Question: this is Exceptions and Interrupts table(which I understand as IDT)
from the "Intel Architecture Software Developer Manual"

where is Timer interrupt which makes context switching possible??
(for multi-tasking)
if this is a stupid question, please fix my understanding.
thank you in advance
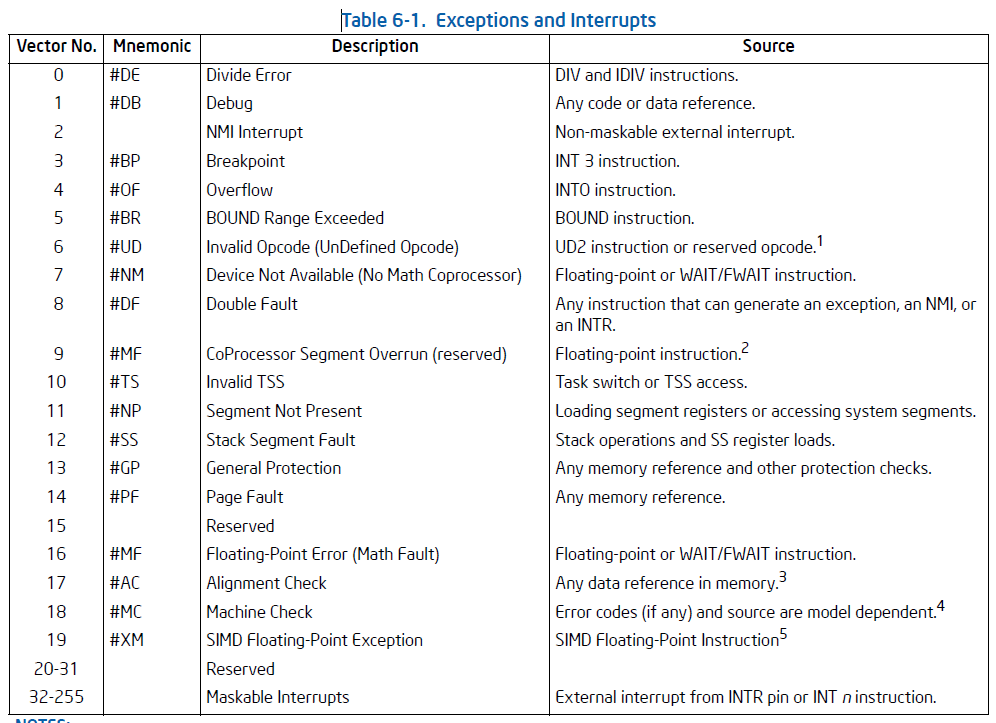
Answer: Well, yes, if we are talking about the traditional 8254 PIT timer, it is at IRQ0, which is vector 32. But that is not generally used as the timer in the Linux operating system on modern machines. [Note that the vector assignment of 32 is really quite arbitrary. It is set when programming the 8259 (PIC) or APIC - but it's not a bad choice, since 32 is the first vector AFTER the reserved ones. It's certainly better than mixing the hardware interrupts with exception vectors, as DOS would do - so there was no way to tell a General Protection fault (vector 13 in the table above) from a INTR 5 (also vector 13, as the INT0 was mapped to Vector 8, and 5 + 8 = 13). From memory, INTR5 wasn't particularly well used - something like LPT2: (Second parallel port). But it's still a good idea to not overlap them... Henc the "reserved" for the vectors 20 to 31.
The IRQ that actually controls the timing of the system is most likely a Local APIC timer, and it's vector is not fixed in hardware in the same way as the original PC.
Also, with the advent of "message signalled interrupts", it is entirely possible to have (much) more than 256 interrupt vectors.
I don't agree with the wording "vector 0-19 are non-maskable interrupts". Aside from NMI (vector 2), they are all EXCEPTIONS (aka TRAPS or FAULTS) - that is, an event driven by some error condition in the system - vector zero is the result of an integer divide by zero, vector 1 is a "single step" instruction interrupt [and a few other "debug" traps, such as "write to any address matching an enabled debug register"], vector 3 is the result of a "int3" instruction (opcode 0xcc), vector 4 is the result of executing "INTO"(that's 'o' as in overflow, not '0' as in zero). When accessing a piece of memory not marked as present in the page-tables, vector 14 is used. They are indeed "non-maskable", but they are, with a few exceptions, direct consequences of the instructon executing at the time - so they are synchronous to the program itself.
The exceptions are the "Double fault" exception and "machine check fault".
Double fault is when the processor detects a fault during the handling of another exception - typically because the operating system has done something daft, like set the stack to somewhere invalid, and thus gets a page-fault, tries to use the stack to store the page-fault return address and that fails because the stack is not accessible. Double fault handlers, thus, tends to be set as "task switch interrupts", and load a new stack to make sure the double fault can continue. If the double fault handler can't run correctly, the processor will "triple-fault". This usually means "reboot" on PC platforms. Double faults are normally not recoveriable - the handler will (try to) provide some information about what happened, and how it got into this state, but once that's done, the system either reboots or waits for someone to come and push the reset button.
Machine check fault is where the processor detects an unrecoverable error - such as irrecoverable memory error or a cache parity error, etc. These are typically also non-recoverable, but not DIRECTLY coupled with the instruction being executed, but more on a combination of different events (memory read of an address where the memory content has gone bad, or similar).